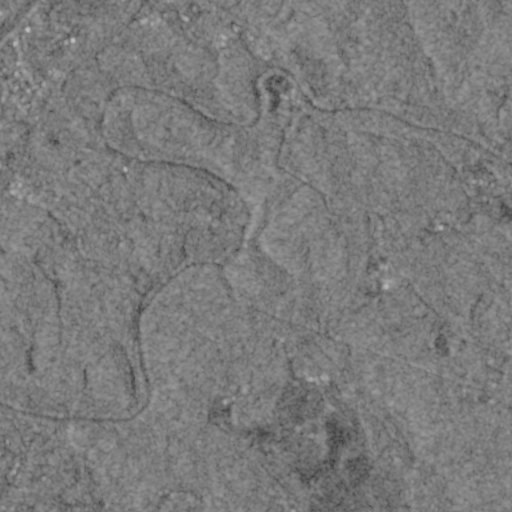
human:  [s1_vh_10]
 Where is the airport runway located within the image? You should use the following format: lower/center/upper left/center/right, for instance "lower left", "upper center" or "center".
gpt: The airport runway is located in the upper left of the image.
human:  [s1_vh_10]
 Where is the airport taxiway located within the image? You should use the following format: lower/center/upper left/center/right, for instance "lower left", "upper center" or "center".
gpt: The airport taxiway is located in the upper left of the image.
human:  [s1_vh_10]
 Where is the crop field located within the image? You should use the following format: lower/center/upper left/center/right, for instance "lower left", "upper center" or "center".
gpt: The crop field is located in the left of the image.
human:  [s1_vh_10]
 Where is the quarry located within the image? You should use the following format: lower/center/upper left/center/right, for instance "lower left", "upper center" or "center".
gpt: The quarry is located in the lower right of the image.
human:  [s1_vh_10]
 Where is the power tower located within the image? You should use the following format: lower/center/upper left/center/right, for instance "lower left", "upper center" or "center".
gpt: There is no power tower in the image.

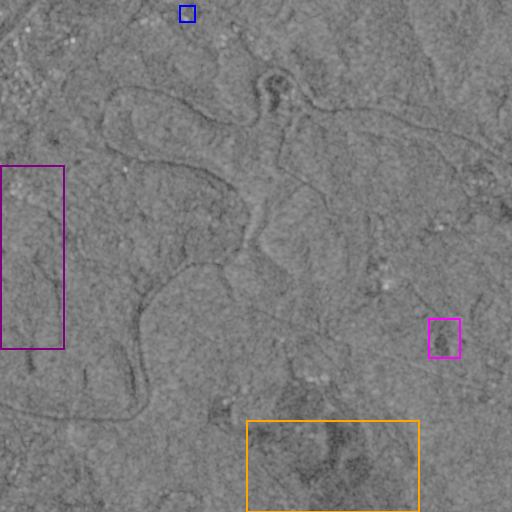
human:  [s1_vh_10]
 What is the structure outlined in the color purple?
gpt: The structure outlined in purple is a crop field.
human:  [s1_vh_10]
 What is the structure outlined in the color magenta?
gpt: The structure outlined in magenta is a park.
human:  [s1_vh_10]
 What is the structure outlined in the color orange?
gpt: The structure outlined in orange is a quarry.
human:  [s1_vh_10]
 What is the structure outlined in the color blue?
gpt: The structure outlined in blue is a building.
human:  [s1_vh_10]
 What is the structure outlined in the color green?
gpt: There is no green outline.